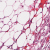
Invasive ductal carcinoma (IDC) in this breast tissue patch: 0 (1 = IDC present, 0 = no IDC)